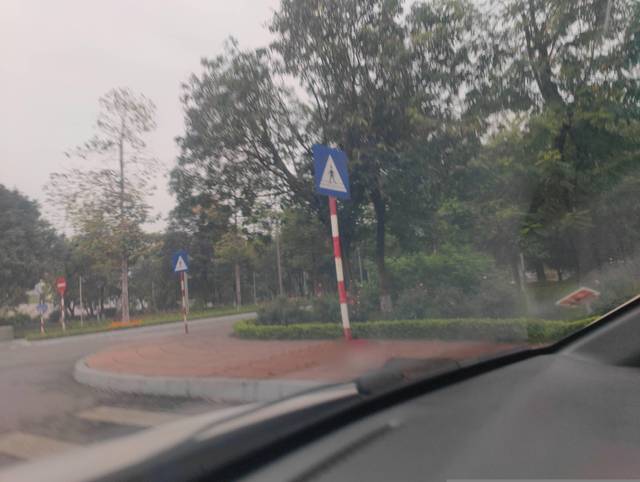
Region: Vietnam
Coordinates: 21.006, 105.789